Field crop: maize
Growth stage: 2
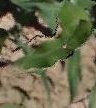
Species: maize